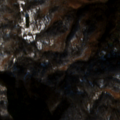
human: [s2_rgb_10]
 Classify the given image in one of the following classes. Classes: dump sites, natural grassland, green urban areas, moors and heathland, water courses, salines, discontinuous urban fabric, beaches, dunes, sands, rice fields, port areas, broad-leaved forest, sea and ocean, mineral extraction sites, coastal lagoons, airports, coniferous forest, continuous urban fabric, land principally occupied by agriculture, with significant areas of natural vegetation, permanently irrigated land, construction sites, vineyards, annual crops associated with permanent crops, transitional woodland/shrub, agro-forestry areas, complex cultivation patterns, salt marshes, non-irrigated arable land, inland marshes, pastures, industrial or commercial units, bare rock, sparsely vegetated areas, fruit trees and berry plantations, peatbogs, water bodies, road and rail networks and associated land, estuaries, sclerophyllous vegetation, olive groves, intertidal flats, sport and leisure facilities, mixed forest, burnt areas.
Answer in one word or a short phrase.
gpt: land principally occupied by agriculture, with significant areas of natural vegetation, broad-leaved forest, coniferous forest